Field crop: tomato
Growth stage: 2
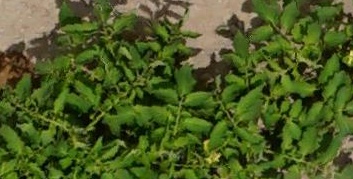
Species: tomato